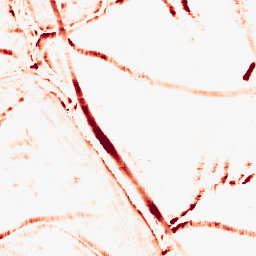
Category: morphological
Decomposition family: morphological_rect
Decomposition parameters: operation: opening
width: 10
height: 10
Upsampling method: linear_exact
Upsampling parameters: scale: 8
Upsampling scale: 8